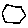
Label: hexagon